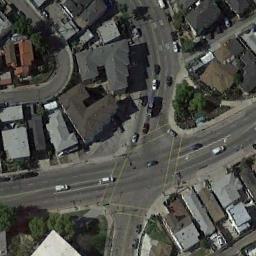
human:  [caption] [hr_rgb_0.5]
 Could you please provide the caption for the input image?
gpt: There are several moving vehicles on the slanted intersection of the intersection, And there are many buildings and some trees around the intersection .

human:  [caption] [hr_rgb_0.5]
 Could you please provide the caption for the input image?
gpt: A tilted intersection with normal traffic located in a dense residential area .

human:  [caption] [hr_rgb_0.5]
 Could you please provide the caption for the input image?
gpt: There are many buildings of different shapes and sizes beside the intersection .

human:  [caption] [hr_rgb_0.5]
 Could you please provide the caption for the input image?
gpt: There are white cars at the intersection .

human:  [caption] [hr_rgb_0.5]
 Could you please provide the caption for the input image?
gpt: There are many buildings around the intersection .